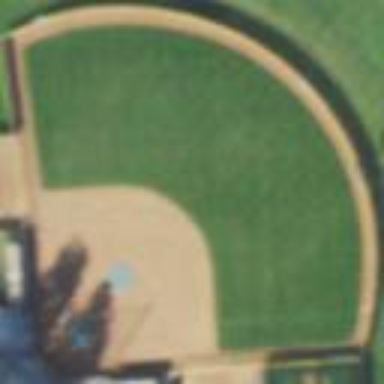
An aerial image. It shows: Softball pitch for leisure and sport activities.